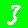
Digit: 3